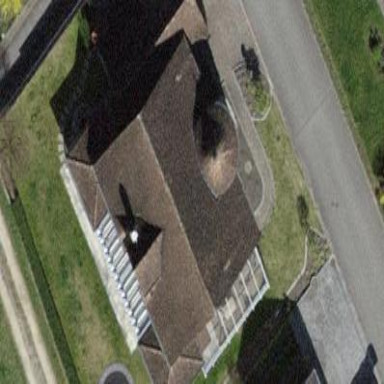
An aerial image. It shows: Building with tiled roof.